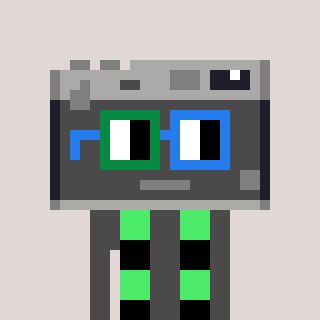
a pixel art character with square green and blue glasses, a camera-shaped head and a grayscale-colored body on a warm background